Question: I am using firebase to check a users punishment history, and when I call it:
I want it to return the array of embeds to post rather than just that. I am awaiting the function so I'm kind of confused why this is happening
- This is what happens in the console.log:'''
[AsyncFunction: CheckHistory]
'''
- CALL'''
let hist = await CheckHistory(id);
console.log(CheckHistory);
'''
- FUNCTION'''
async function CheckHistory(user){
CheckBan(user);
let historyArray = [];
const colRef = db.collection('punishments')
colRef.where('user', '==', user).get().then(async querySnapshot => {
length = querySnapshot.size;
if (querySnapshot.empty){
console.log(querySnapshot.size)
return 0;
} else {
let docs = querySnapshot.docs;
for (let documentSnapshot of docs) {
const revoke = documentSnapshot.get('revoke')
let active = documentSnapshot.get('active')
if (active = true){
active = "Active"
} else {
active = 'Revoked for ${revoke}'
}
const mod = documentSnapshot.get('mod')
const reason = documentSnapshot.get('reason');
const time = documentSnapshot.get('time');
let type = documentSnapshot.get('type');
if (type == 1){
type = "Blacklist";
} else if (type == 2){
type = "Dayban";
} else if (type == 3){
type = "Warning";
}
const username = await API.getUsernameFromId(user);
const modname = await API.getUsernameFromId(mod);
const historyEmbed = new MessageEmbed()
.setColor('#0099ff')
.setTitle(''Punishment of ${username}:${user}')
.setDescription('This is a punishment log.')
.addFields(
{ name: 'Status', value: '${active}'},
{ name: 'Moderator', value: '${modname}:${mod}' },
{ name: 'Reason', value: '${reason}' },
{ name: 'Type', value: '${type}' },
{ name: 'Time', value: '<t:${time}>'}
)
historyArray.push(historyEmbed);
if (historyArray.length >= length) {
return historyArray;
}
}
}
});
}
'''
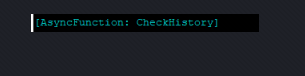
Answer: As stated by <URL>:
> You forgot to actually return anything from your method, you should'''
return colRef.where('user', '==', user).get().then....
'''
Or to change '.then()' callback approach to actually 'await' one.
Like:'''
const querySnapshot = await colRef.where('user', '==', user).get();
'''
and so on.
---
Also, the way you call the function only returns function definition; you should pass with parameters or print the variable value equal to your function. For example:
'''
//Sample function
function test(id) { return id; }
//Returns function definition
console.log(test)
//Returns function value
console.log(test(1))
//Print variable value
let x = test(1)
console.log(x)
'''